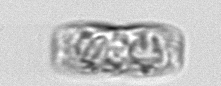
Label: pennate_morphotype1